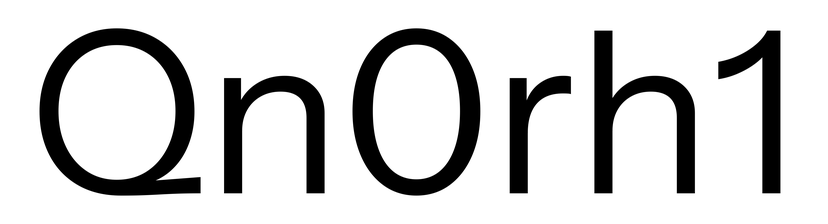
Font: InstrumentSans_Regular